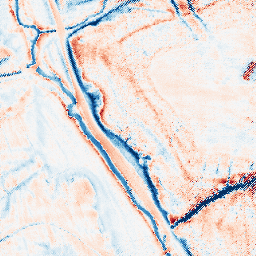
Category: edge_preserving
Decomposition family: anisotropic_diffusion
Decomposition parameters: iterations: 50
kappa: 30
gamma: 0.2
Upsampling method: regularized
Upsampling parameters: scale: 4
lambda_reg: 0.1
Upsampling scale: 4